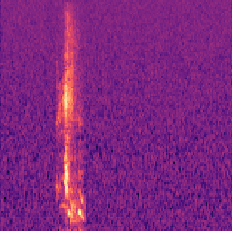
Sound class: Person sneeze